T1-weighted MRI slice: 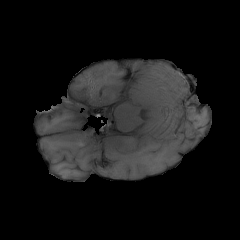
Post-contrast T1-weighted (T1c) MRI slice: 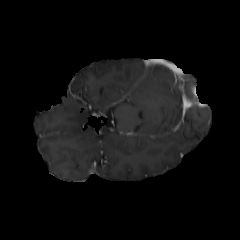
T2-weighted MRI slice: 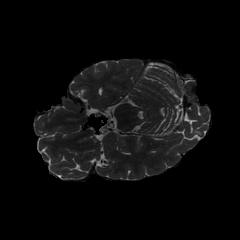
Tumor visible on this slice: no